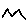
Label: zigzag